Interaction volume radius: 5 \u00c5
Interaction volume height: 30 \u00c5
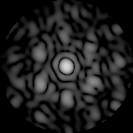
Disorder parameter: 0.7515